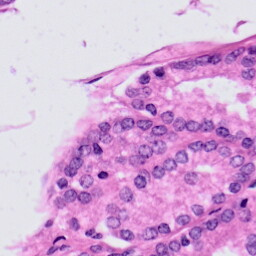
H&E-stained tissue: Prostate